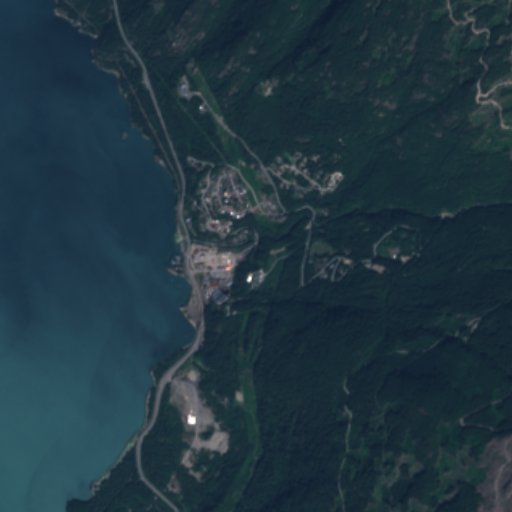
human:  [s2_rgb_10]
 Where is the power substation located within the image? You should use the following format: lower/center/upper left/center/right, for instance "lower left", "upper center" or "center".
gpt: The power substation is located in the center of the image.
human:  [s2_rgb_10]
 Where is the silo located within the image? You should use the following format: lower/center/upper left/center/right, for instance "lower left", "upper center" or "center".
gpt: The silo is located in the center of the image.
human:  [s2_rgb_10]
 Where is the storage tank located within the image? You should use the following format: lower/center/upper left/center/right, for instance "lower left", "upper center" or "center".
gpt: The storage tank is located in the center of the image.
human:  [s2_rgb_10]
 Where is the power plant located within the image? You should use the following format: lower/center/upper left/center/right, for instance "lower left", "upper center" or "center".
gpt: There is no power plant in the image.